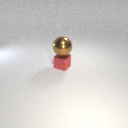
large brown metal sphere above small red metal cube